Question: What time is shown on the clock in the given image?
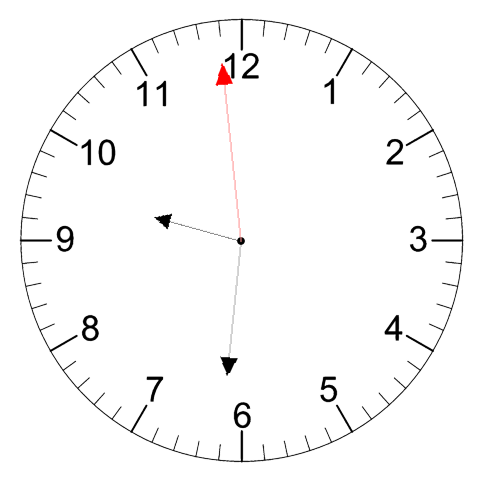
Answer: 09:30:59